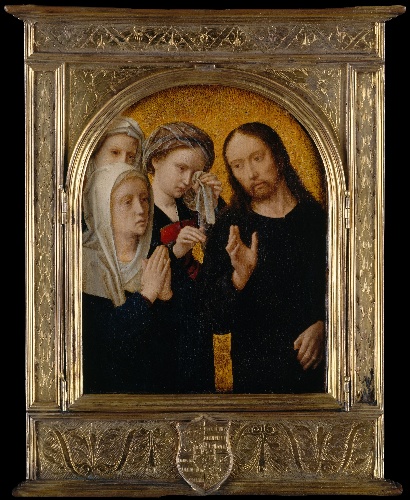
Title: Christ Taking Leave of His Mother
Artist: Gerard David
Artist bio: Netherlandish, Oudewater ca. 1455–1523 Bruges
Date: ca. 1500
Object type: Painting, possibly the right wing of a diptych
Classification: Paintings
Medium: Oil on wood
Dimensions: Arched top, 6 1/8 x 4 3/4 in. (15.6 x 12.1 cm)
Department: European Paintings
Credit line: Bequest of Benjamin Altman, 1913
Accession year: 1914
Repository: Metropolitan Museum of Art, New York, NY
Tags: Sadness|Women|Christ|Virgin Mary